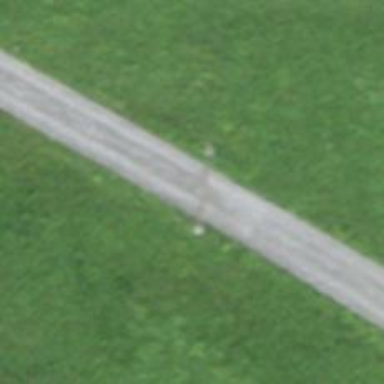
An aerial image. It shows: Well-maintained track road with grade 1 tracktype.